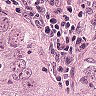
Metastatic tissue present: yes